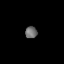
Tissue: lung
Cell type: Endothelial cells
Senescence score: 0.5697
Nuclear area (px): 143
Mean DAPI intensity: 106.545